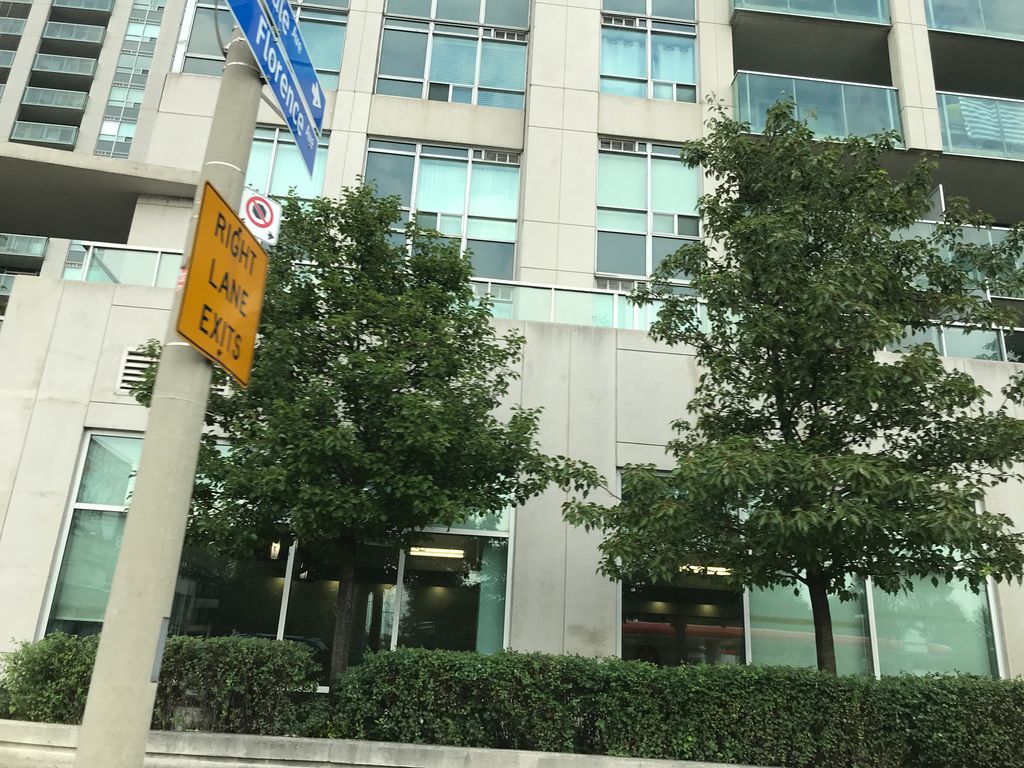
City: toronto